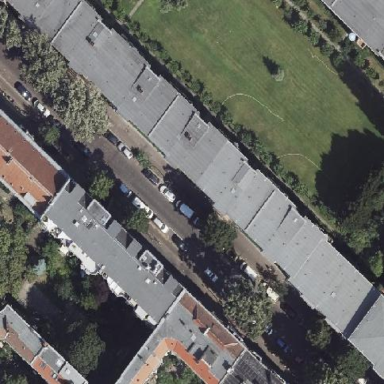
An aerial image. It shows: Residential area road with sett surface.